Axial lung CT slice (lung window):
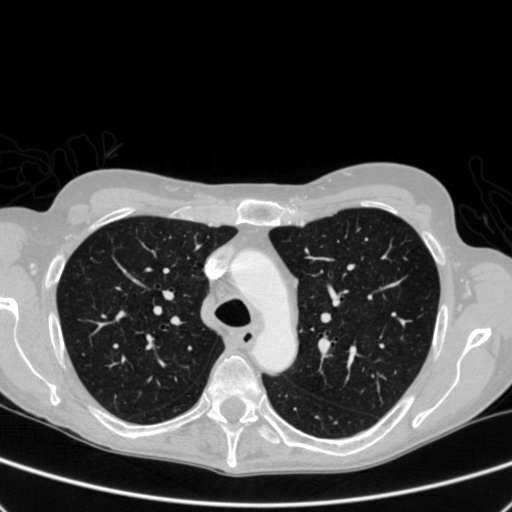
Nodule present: yes
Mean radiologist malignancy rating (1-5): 3